Question: I know how to read the properties of a CMIS Document.
But how to tell which property is modifiable, which property is read-only?
Using OpenCMIS/DotCMIS.
For instance, CMIS Workbench seems to know, because in its Property Editor, it only lists the field 'cmis:name', and not the other fields (like 'cmis:id').

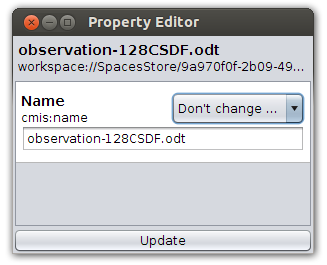
Answer: The PropertyDefinition object gives the updatability of a property. With OpenCMIS, you can retrieve "cmis:name" updatability like this :
'''
TypeDefinition typeDef = session.getTypeDefinition("cmis:document");
Map<String,PropertyDefinition<?>> propertyDefs = typeDef.getPropertyDefinitions();
PropertyDefinition namePropertyDef = propertyDefs.get("cmis:name");
Updatability nameUpdatability = namePropertyDef.getUpdatability();
if (Updatability.READONLY.equals(nameUpdatability)
throw new Exception("This field can not be upated");
'''
You can have a look on <URL> for details about updatability values